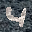
Label: 4